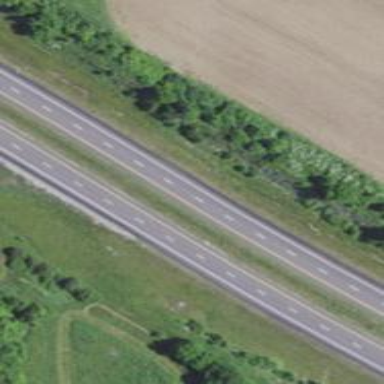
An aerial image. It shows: Trunk highway.